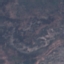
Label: HerbaceousVegetation